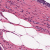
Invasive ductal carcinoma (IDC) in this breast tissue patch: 0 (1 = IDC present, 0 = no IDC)